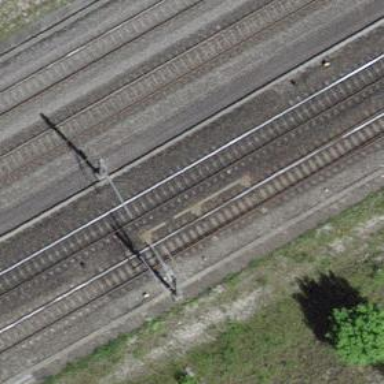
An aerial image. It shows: Railway switch.